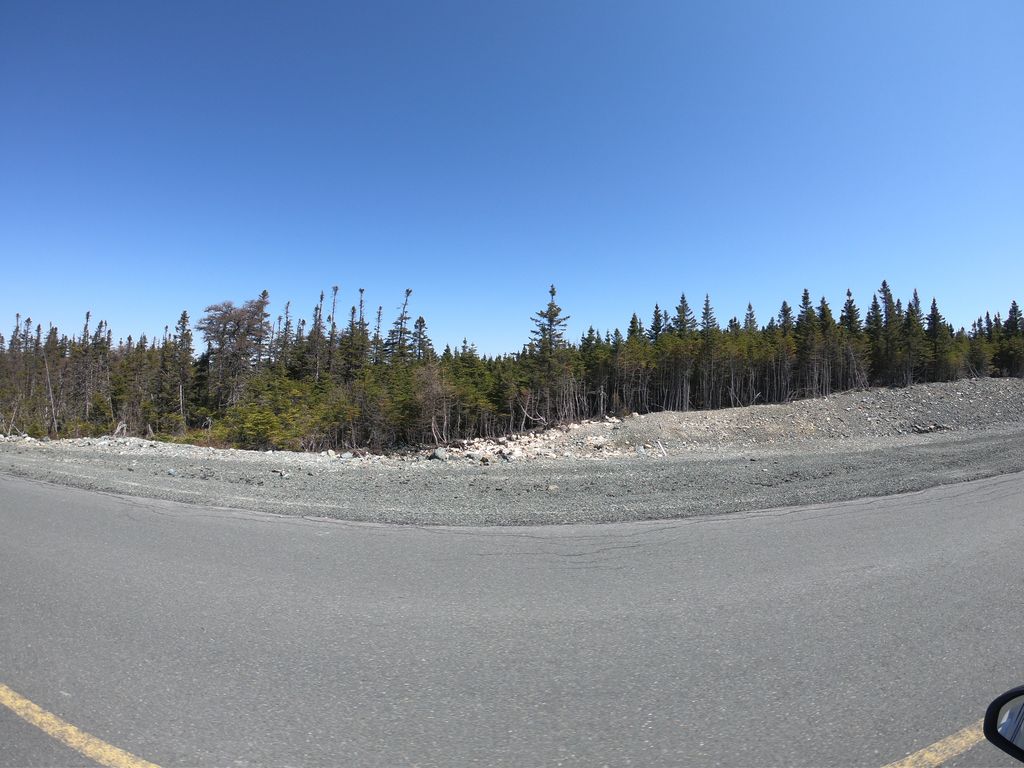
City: st_johns